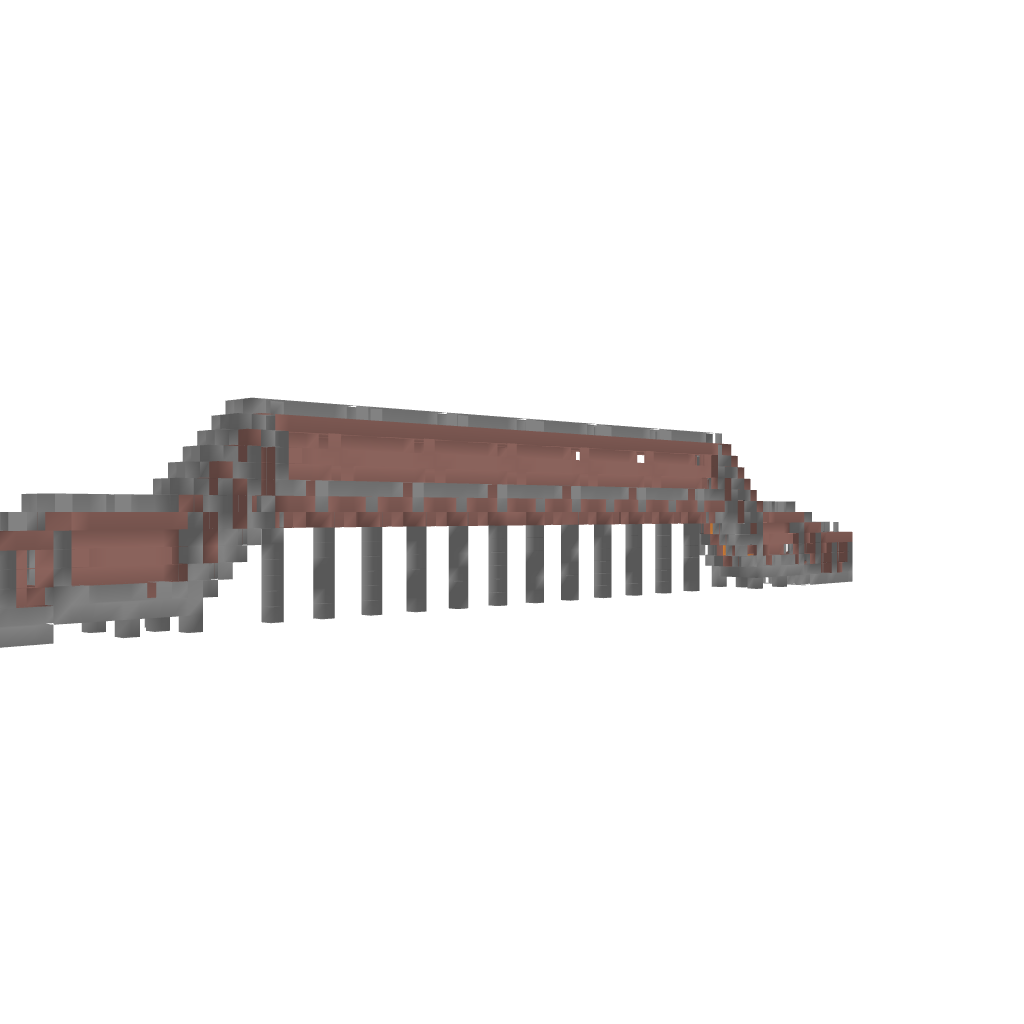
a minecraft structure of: Advanced Minecart Bridge #1 Fixed good quality